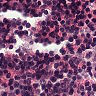
Metastatic tissue present: no